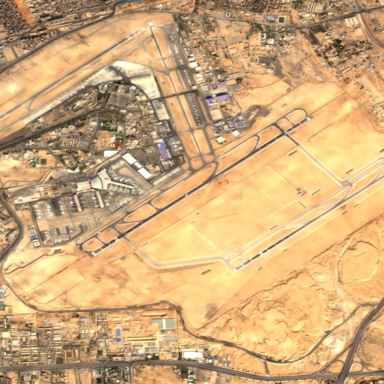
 classified as aerodrome. It serves as public international facility."